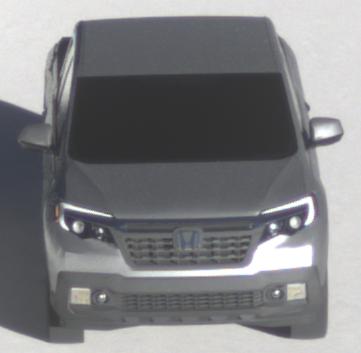
Make: Honda
Model: Ridgeline
Detailed model: Gen. 2
Model produced from: 2016
Model produced until: 2020
Doors: 4
Color: gray
Road condition: dry road
Daytime: sunrise or sunset
Contrast: high contrast